Question: I have the following HTML markup and I want the menu div tag to always be 5px away from the bottom border of the parent container.
I can manually through trial and error position it using margin-top, but if I were to change the logo or modify the div size I'd have to change this value again using trial and error. A much better solution would to tell if to always be 5px away from the bottom instead of telling it to be X pixels from the top.
Why doesn't this work though?

'''
<body>
<div id="header">
<img src="../../Content/images/cumaviLogo.png" alt="Cumavi.com - Compras y ventas online en Bolivia!" />
<ol id="topuserbar">
<li>Bienvenidos, <span class="userSalute">Sergio!</span></li>
<li><a href="#">Mis Anuncios</a></li>
<li><a href="#">Perfil</a></li>
<li><a href="#">Cerrar Sesion</a></li>
</ol>
</div>
<asp:ContentPlaceHolder ID="MainContent" runat="server" />
</body>
#header
{
background-image: url('images/headerBackground.png');
background-repeat:repeat;
width:auto;
}
#topuserbar
{
border: 1px solid red;
font-family:Georgia;
font-size:large;
float:right;
margin-top:45px;
}
#topuserbar ol
{
}
#topuserbar li
{
display:inline;
margin-left:10px;
color:#fff;
}
'''
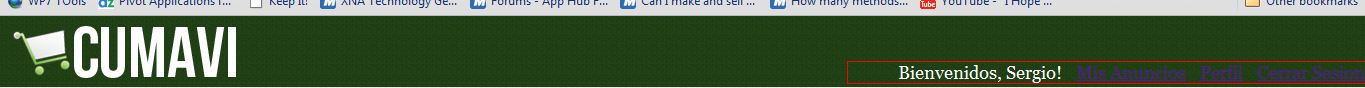
Answer: Getting HTML elements to stay on the bottom of things is notoriously difficult. However, you could try moving the ol outside the header div, setting the position to relative and pulling its top up -Ypx.
The image size may change, but you can rest relatively assured that the the position of the ol relative to the div won't change.
This will be a little strange for the rest of your DOM flow though, unless you set the bottom margin of the ol to -Ypx as well.
Not really an answer ... but it may help.